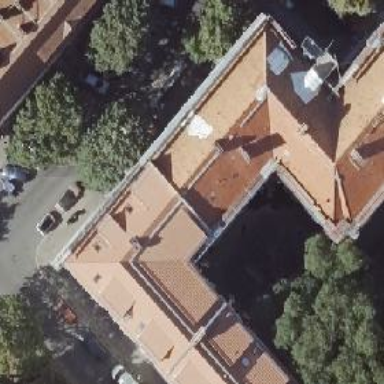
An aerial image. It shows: Residential building with distinctive double saltbox roof shape.